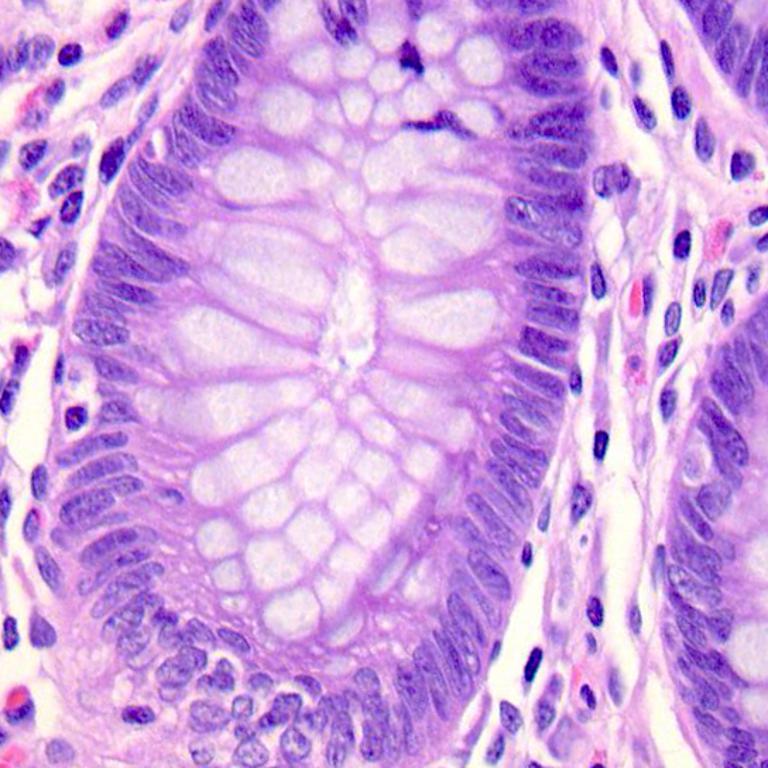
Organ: colon
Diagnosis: benign